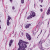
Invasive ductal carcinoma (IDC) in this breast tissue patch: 1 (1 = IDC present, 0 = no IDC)